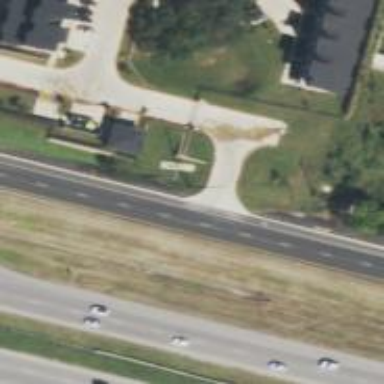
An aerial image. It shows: Secondary road with asphalt surface and frontage road.